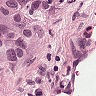
Metastatic tissue present: yes